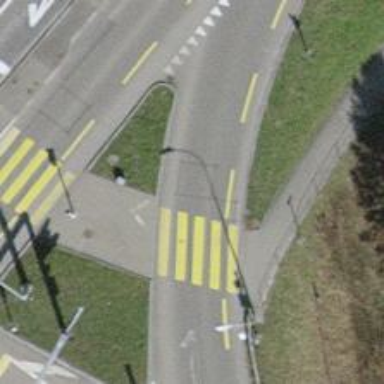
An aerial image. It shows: Marked crossing on footway. The crossing has visible markings.